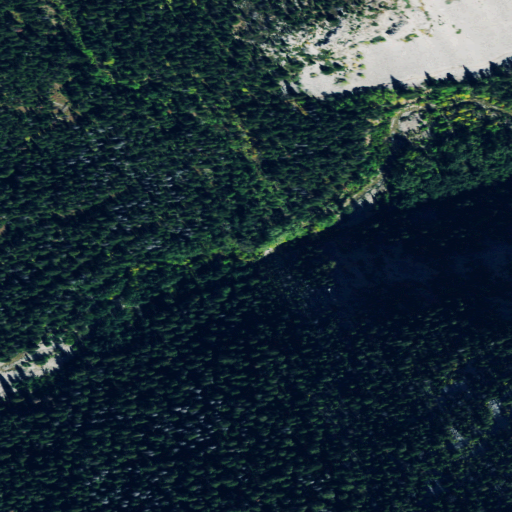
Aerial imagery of valley in Montana named Garners Gulch containing evergreen forest, barren land, and shrub